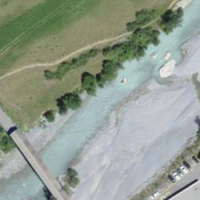
EUNIS habitat code: 15
Species observed at this site:
Motacilla cinerea
Cyanistes caeruleus
Lophophanes cristatus
Chloris chloris
Troglodytes troglodytes
Dendrocopos major
Fringilla coelebs
Sedum acre
Sylvia atricapilla
Columba palumbus
Turdus merula
Berberis vulgaris
Parus major
Phoenicurus ochruros
Garrulus glandarius
Bombus sylvarum
Picus viridis